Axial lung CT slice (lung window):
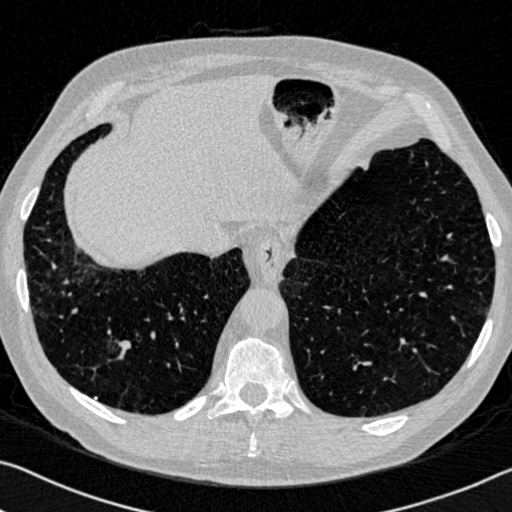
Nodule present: no